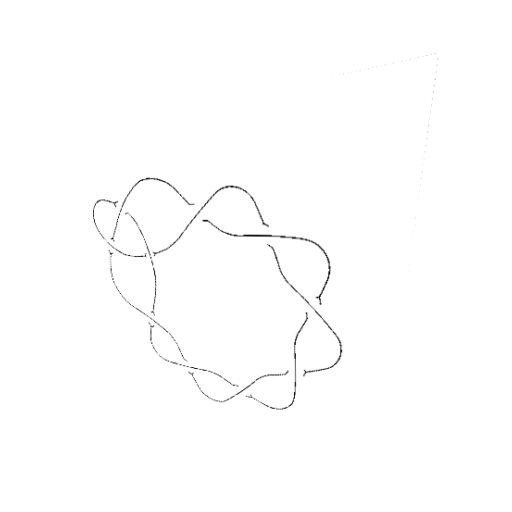
Crossing number: 10